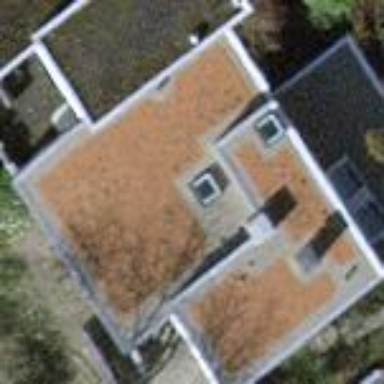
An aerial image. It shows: Close-up view of roof part of building.